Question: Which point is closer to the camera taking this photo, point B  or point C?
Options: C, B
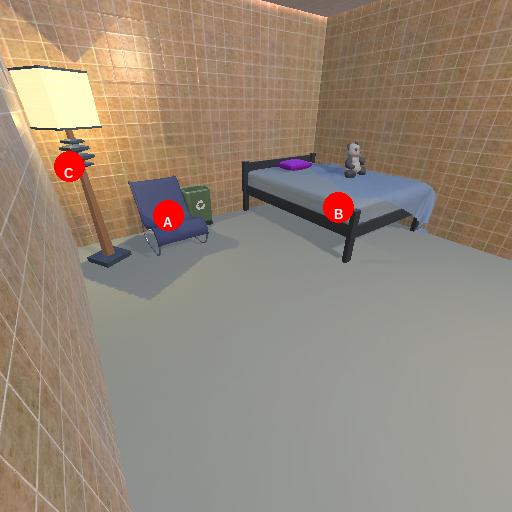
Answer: C